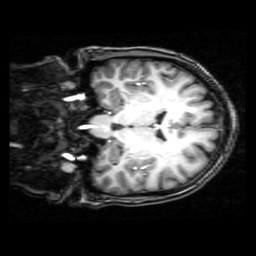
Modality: T1w
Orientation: coronal
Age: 25
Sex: female
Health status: healthy
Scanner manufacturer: philips
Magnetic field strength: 3 T
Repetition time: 0.008 s
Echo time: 0.0037 s